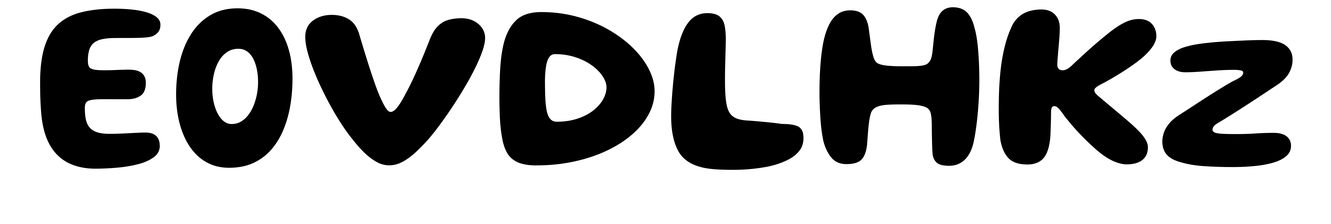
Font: Gluten_SemiBold